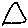
Label: triangle